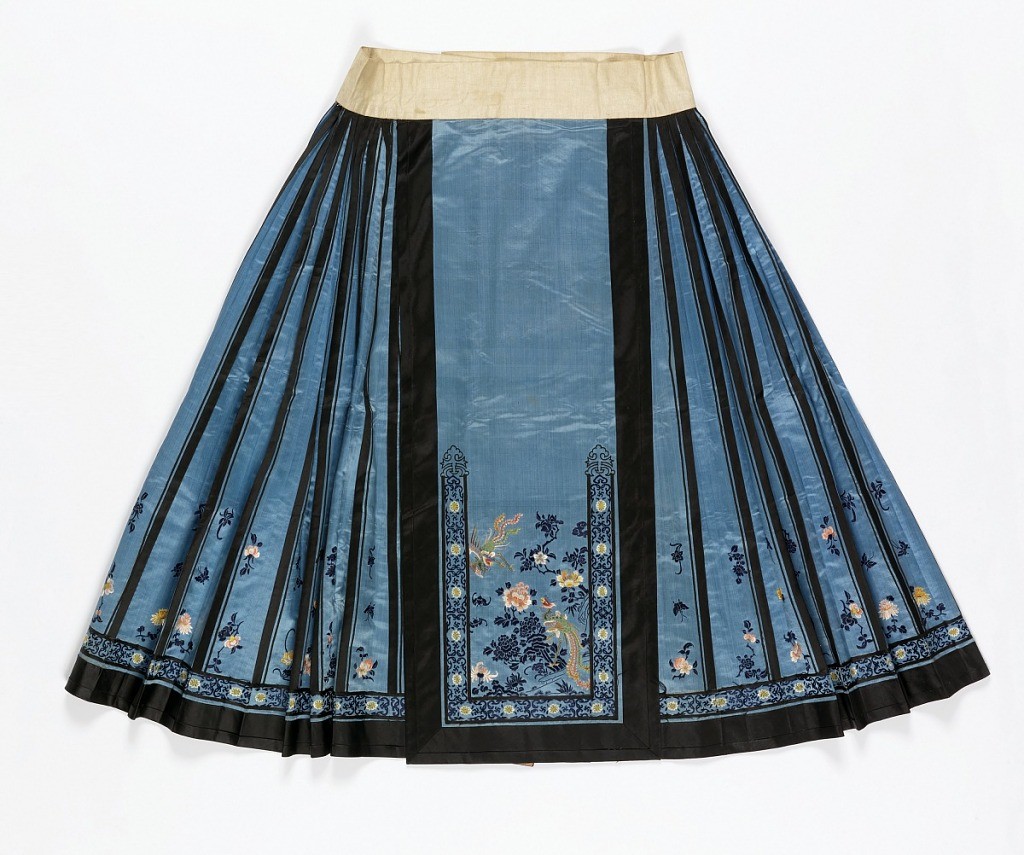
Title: Skirt
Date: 19th century
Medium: silk embroidery, silk foundation Technique: embroidered on satin weave Label: silk satin, embroidered with silk
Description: Blue silk satin skirt embroidered in colored silks with a design of flowers and birds; trimmed with black satin bands and black silk braid. Waistband of white linen lined with pink silk woven with a fret pattern. The skirt is made in two parts designed to wrap around the body, with straight panels in the front and back and pleated sections at each side.